Field crop: tomato
Growth stage: 1
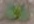
Species: solanum